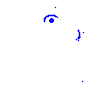
Particle: pion